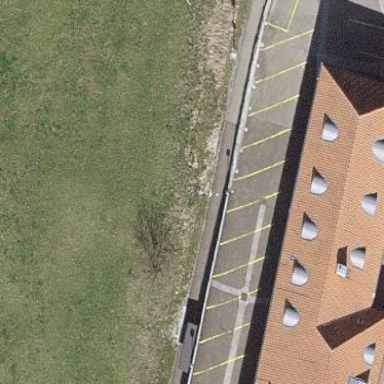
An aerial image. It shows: Paved parking area.